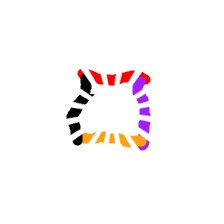
Shape: square